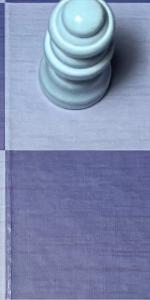
Label: Empty